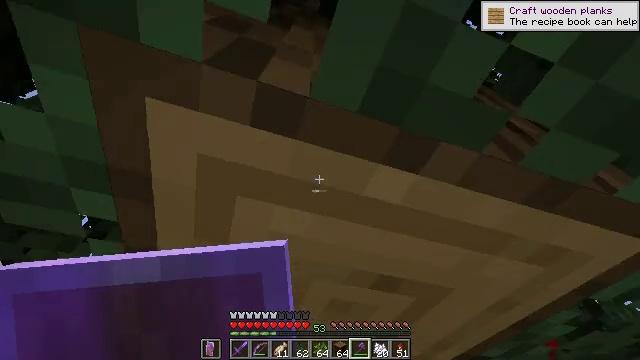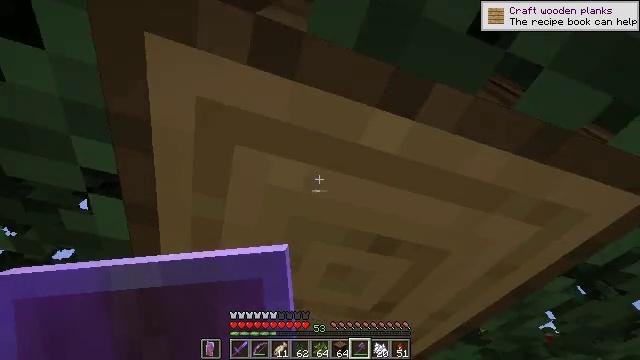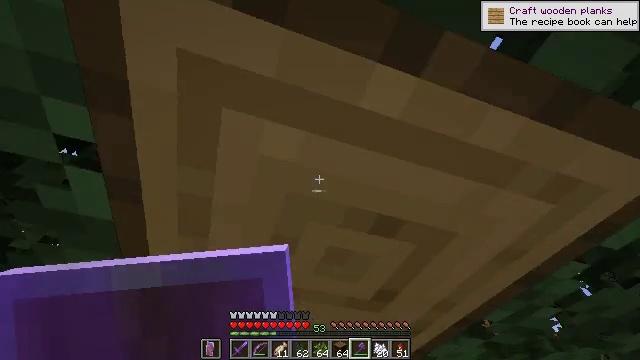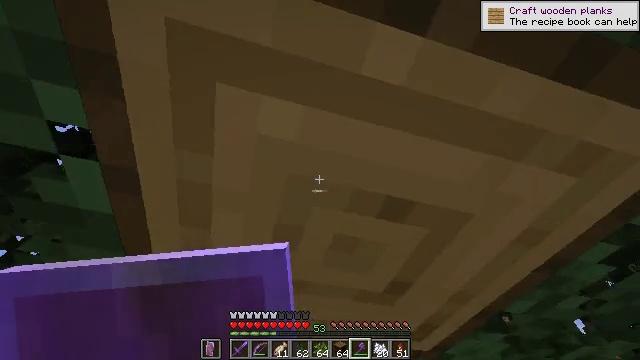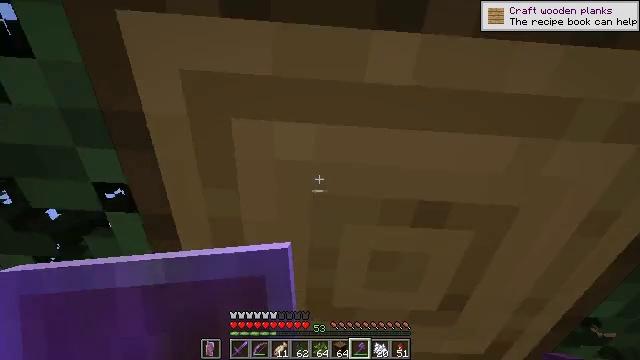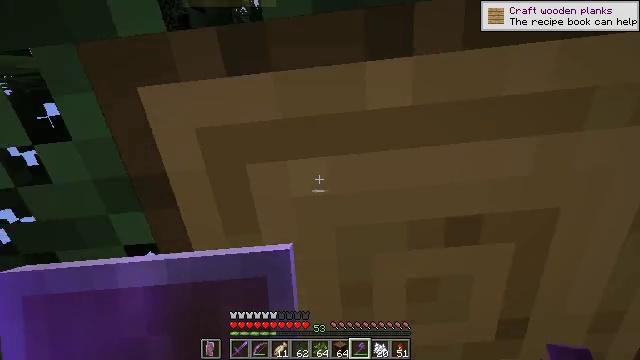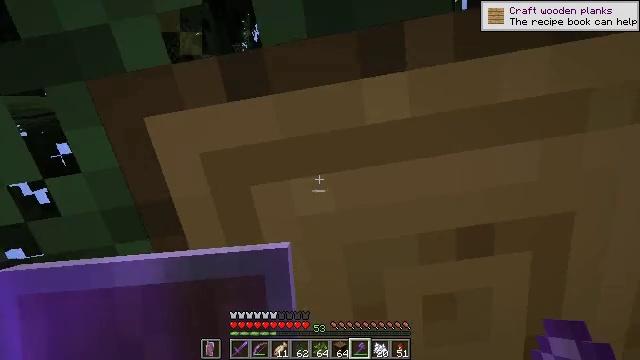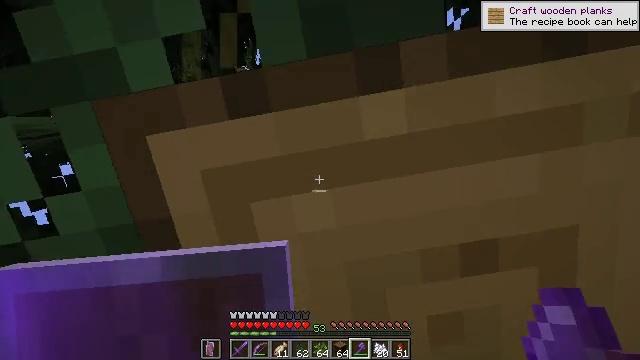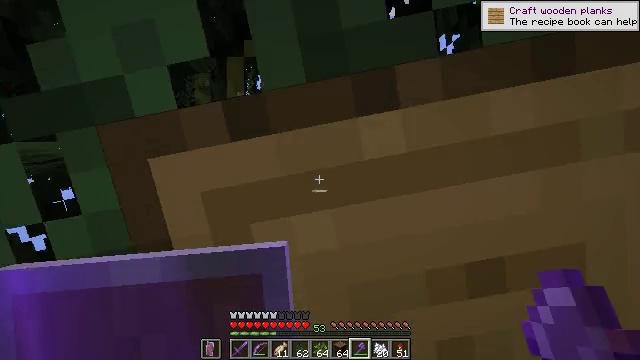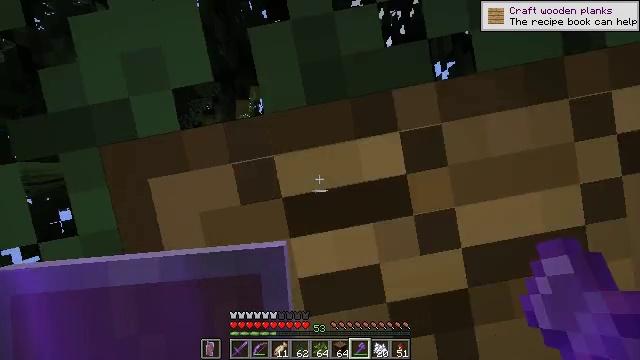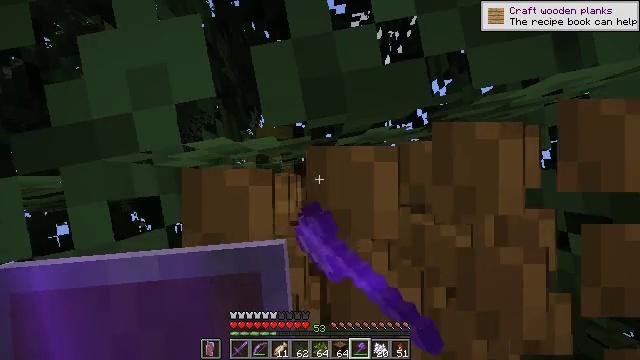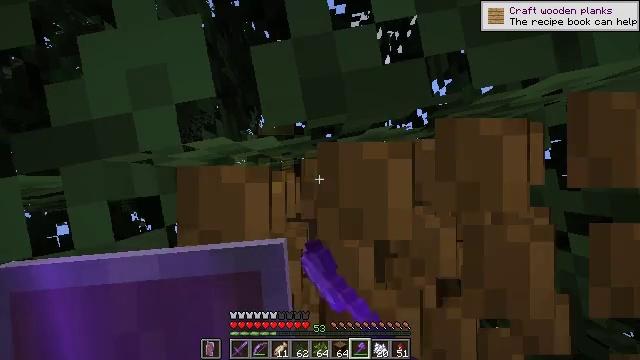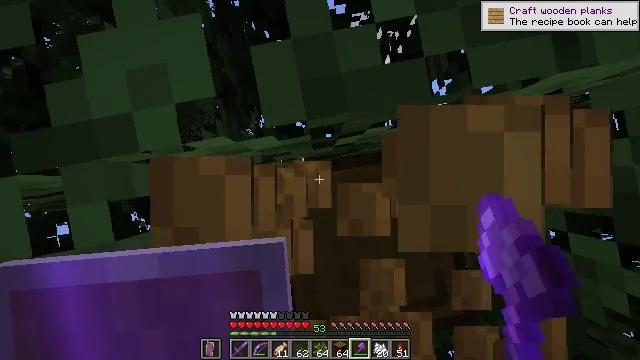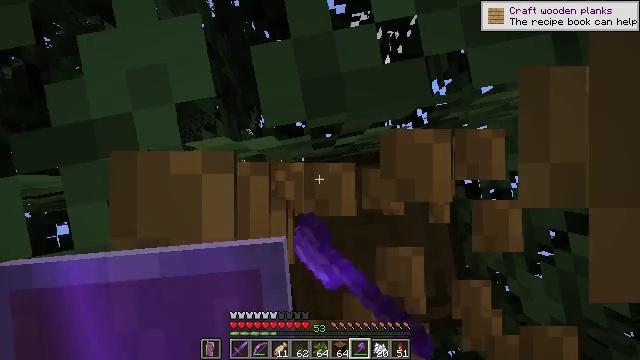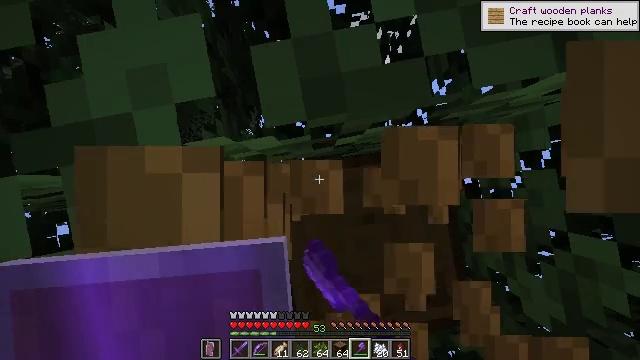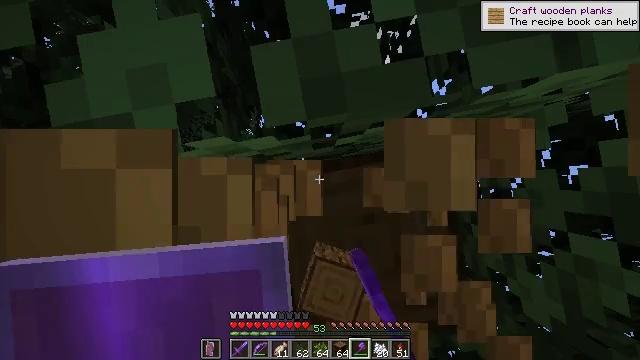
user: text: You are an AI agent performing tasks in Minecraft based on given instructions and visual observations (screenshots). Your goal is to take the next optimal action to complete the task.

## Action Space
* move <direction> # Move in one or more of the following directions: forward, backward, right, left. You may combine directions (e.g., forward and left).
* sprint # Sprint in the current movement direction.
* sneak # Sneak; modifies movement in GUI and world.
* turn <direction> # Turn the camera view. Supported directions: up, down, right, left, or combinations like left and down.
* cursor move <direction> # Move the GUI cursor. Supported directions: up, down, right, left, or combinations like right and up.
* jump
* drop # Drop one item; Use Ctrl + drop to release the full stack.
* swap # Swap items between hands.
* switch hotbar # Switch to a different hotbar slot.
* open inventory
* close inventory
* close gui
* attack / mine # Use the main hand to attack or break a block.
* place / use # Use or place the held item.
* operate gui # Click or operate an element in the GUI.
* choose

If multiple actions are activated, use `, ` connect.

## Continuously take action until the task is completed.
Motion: motion action
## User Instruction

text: Gather oak logs from trees.
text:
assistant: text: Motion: no_op
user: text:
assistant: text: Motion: no_op
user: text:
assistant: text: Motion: turn left
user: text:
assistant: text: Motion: turn left and up
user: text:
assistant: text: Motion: turn left and up
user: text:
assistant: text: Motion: turn left and up
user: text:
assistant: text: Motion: turn up
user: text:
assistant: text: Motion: turn up
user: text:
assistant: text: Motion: turn up, attack / mine
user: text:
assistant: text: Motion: turn up, attack / mine
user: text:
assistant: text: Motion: attack / mine
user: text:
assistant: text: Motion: attack / mine
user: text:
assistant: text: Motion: attack / mine
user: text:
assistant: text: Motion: attack / mine
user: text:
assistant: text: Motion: attack / mine
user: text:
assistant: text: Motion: attack / mine
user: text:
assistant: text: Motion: attack / mine
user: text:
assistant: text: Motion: attack / mine
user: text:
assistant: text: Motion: attack / mine
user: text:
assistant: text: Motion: attack / mine
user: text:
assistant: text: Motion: attack / mine
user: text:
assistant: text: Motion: turn right, attack / mine
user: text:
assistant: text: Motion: turn right and down, attack / mine
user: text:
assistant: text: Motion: turn right, attack / mine
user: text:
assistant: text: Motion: attack / mine
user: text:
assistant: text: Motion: attack / mine
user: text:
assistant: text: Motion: attack / mine
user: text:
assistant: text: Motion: attack / mine
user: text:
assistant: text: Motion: attack / mine
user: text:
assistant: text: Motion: attack / mine